Говорят, что в архиве Снеллиуса нашли рукопись, в которой обсуждалось, как может идти луч через систему из $N$ одинаковых линз, оптические центры которых лежат на окружности, a их плоскости перпендикулярны этой окружности и проходят через её центр. От времени чернила выцвели, и на схеме остались видны только следы от плоскостей двух соседних линз и фокус одной из них (см. рисунок).  Из текста следовало, что луч, преломляясь в каждой из линз, идёт по сторонам правильного $N$-угольника. Вид линзы и её диаметр $D$ приведены на рисунке ниже.  Какие это могли быть линзы - собирающие или рассеивающие? Построением (с помощью циркуля и линейки без делений) восстановите:
Положение ещё двух линз (слева и справа от изображенных на рисунке плоскостей линз).
Возможные положения оптических центров четырёх получившихся линз.
Возможный ход луча через эти линзы. Ответ обоснуйте.
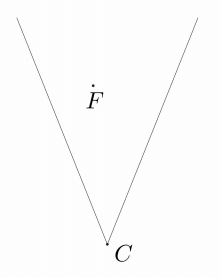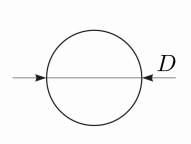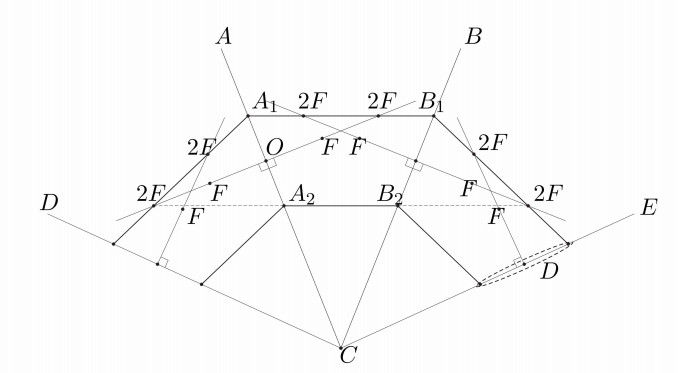
Положение ещё двух линз (слева и справа от изображенных на рисунке плоскостей линз).
Решение: По условию плоскости линз образуют правильный многоугольник. Из центра $C$ проводим два луча $(C D$ и $C E)$, образующие с ближайшими прямыми $(C A$ и $C B)$ углы $\alpha=2 \pi / N$. Это и будут проекции плоскостей линз на плоскость рисунка. Предположим, что фокус $F$ принадлежит левой линзе. Проведем через него перпендикуляр к этой линзе (см. рисунок).  Точка пересечения перпендикуляра с плоскостью линзы даст положение её оптического центра $O$. Отметим на остальных плоскостях оптические центры линз. Многоугольник правильный, поэтому ход луча относительно плоскости линзы симметричен. Из формулы для тонкой собирающей линзы следует, что при таком ходе луч пересекает главную оптическую ось линзы на двойном фокусном расстоянии. Если же линза рассеивающая, то точку двойного фокуса пересечёт воображаемое продолжения луча. Откладываем на главных оптических осях каждой линзы двойные фокусные расстояния. Луч, идущий через двойные фокусы, лежащие внутри $A C B$, пойдёт относительно точки $C$ дальше оптических центров линз. Это соответствует собирающей линзе. Луч, идущий через двойные фокусы, лежащие снаружи $A C B$, пойдёт относительно точки $C$ ближе оптических центров линз. Это соответствует рассеивающей линзе. Пусть эти лучи пересекают плоскости линз $(C A$ и $C B)$ в точках $A_{1}$, $B_{1}$ и $A_{2}$, $B_{2}$. Откладывая от центра $C$ отрезки длиной $C B_{1}$, мы восстановим точки, через которые пройдёт искомый луч, если линзы собирающие. Если откладывать от центра $C$ отрезки длиной $C B_{2}$, мы восстановим точки, через которые пройдёт искомый луч, если линзы рассеивающие. Убеждаемся, что в обоих случаях луч проходит сквозь линзы (её радиус равен $D / 2$). Теперь предположим, что фокус $F$ относится к правой линзе. Выполнив все построения аналогично ранее рассмотренному случаю, убеждаемся, что луч пройдёт мимо линз (на расстоянии большем её радиуса $D / 2$). Итак, возможны два варианта. Линза может быть собирающей и рассеивающей. Фокус $F$ принадлежит левой линзе.

Возможные положения оптических центров четырёх получившихся линз.

Возможный ход луча через эти линзы.
Темы:
T, Оптика, Геометрическая оптика, Тонкая линза, Всероссийские, Линзы